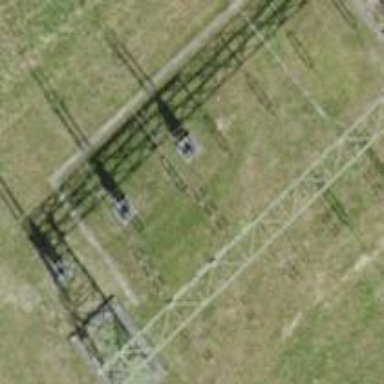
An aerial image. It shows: Insulator used in power systems.